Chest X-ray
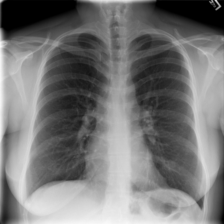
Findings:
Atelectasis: negative
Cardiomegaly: negative
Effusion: negative
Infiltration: positive
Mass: negative
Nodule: negative
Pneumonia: negative
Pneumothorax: negative
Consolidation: negative
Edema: negative
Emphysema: negative
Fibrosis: negative
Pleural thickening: positive
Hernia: negative